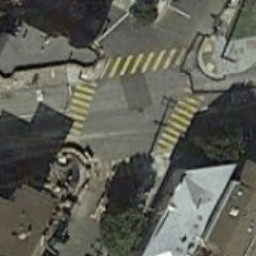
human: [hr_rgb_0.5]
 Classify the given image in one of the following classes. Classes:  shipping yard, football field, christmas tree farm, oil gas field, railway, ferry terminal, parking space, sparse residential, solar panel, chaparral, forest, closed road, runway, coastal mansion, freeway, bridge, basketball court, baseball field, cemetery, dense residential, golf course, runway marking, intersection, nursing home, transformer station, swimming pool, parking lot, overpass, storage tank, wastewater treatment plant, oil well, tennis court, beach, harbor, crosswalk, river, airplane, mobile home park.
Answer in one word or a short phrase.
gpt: crosswalk